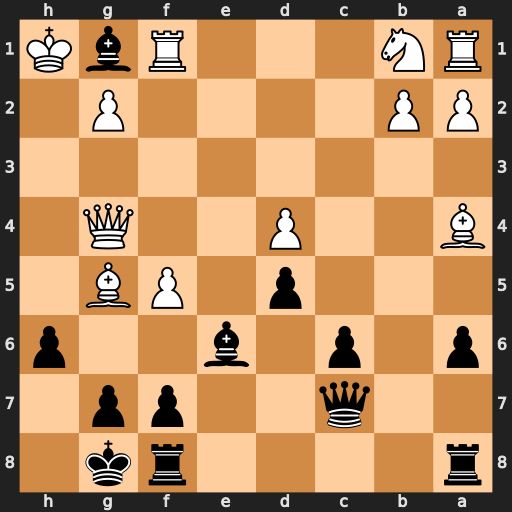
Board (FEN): r4rk1/2q2pp1/p1p1b2p/3p1PB1/B2P2Q1/8/PP4P1/RN3RbK
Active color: b
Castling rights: -
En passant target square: -
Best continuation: Qh2#